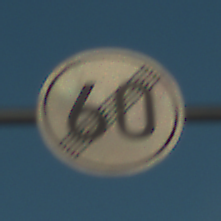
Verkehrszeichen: EndeGeschwindigkeit60
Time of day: SunriseSunset
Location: Outdoor (RoadRail)
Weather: PartlyCloudy
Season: NotSpecified
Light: Natural